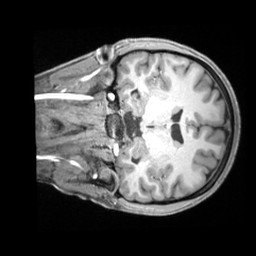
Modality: T1w
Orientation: coronal
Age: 23
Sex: female
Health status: ill
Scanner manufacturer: siemens
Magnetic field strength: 3 T
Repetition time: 2.2 s
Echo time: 0.00218 s